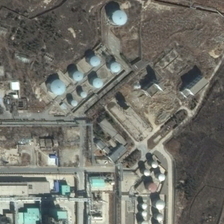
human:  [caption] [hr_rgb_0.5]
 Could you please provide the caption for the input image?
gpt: the factory was built on the bare land .

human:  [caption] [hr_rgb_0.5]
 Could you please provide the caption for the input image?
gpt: many storage tanks stand on the land .

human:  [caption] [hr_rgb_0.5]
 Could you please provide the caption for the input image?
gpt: many storage tanks stand on the land .

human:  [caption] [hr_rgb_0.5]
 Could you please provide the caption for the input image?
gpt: the factory was built on the bare land .

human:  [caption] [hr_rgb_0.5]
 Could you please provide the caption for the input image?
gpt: the factory was built on the bare land .